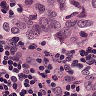
Metastatic tissue present: yes